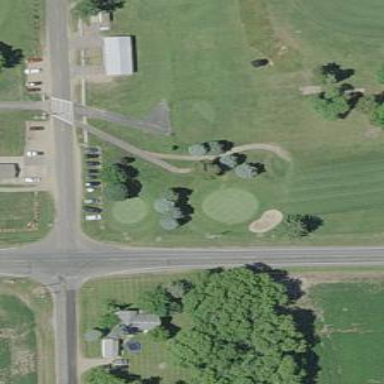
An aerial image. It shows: View of golf hole.